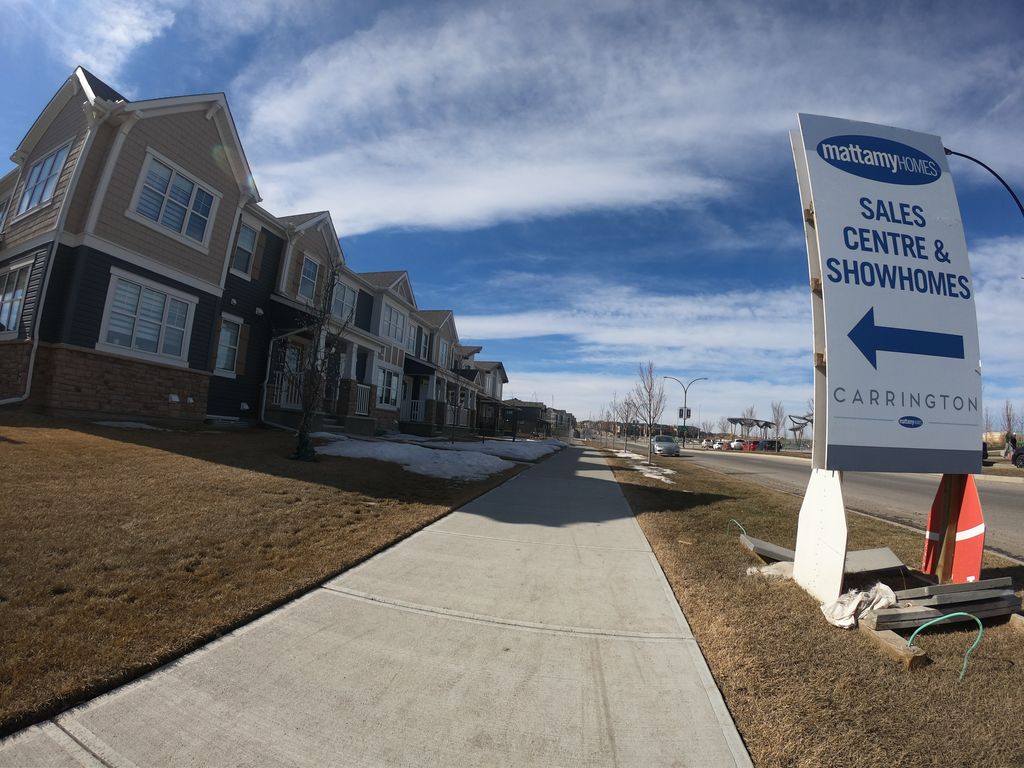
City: calgary